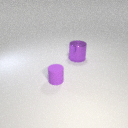
small purple rubber cylinder to the left of large purple metal cylinder